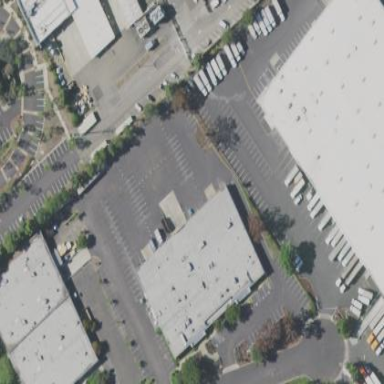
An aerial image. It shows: Commercial building.